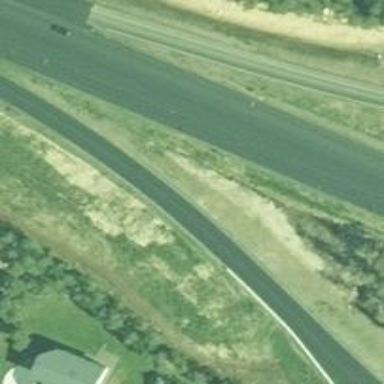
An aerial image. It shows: Trunk link highway.